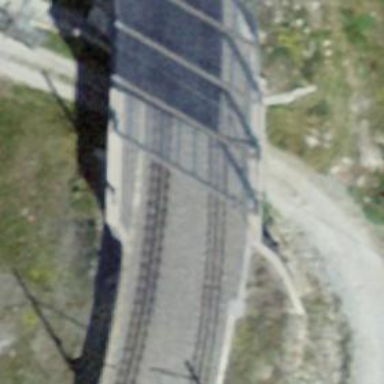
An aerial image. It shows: Narrow gauge railway bridge with electrified contact lines.